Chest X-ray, PA view. Patient: 61 years old, sex M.
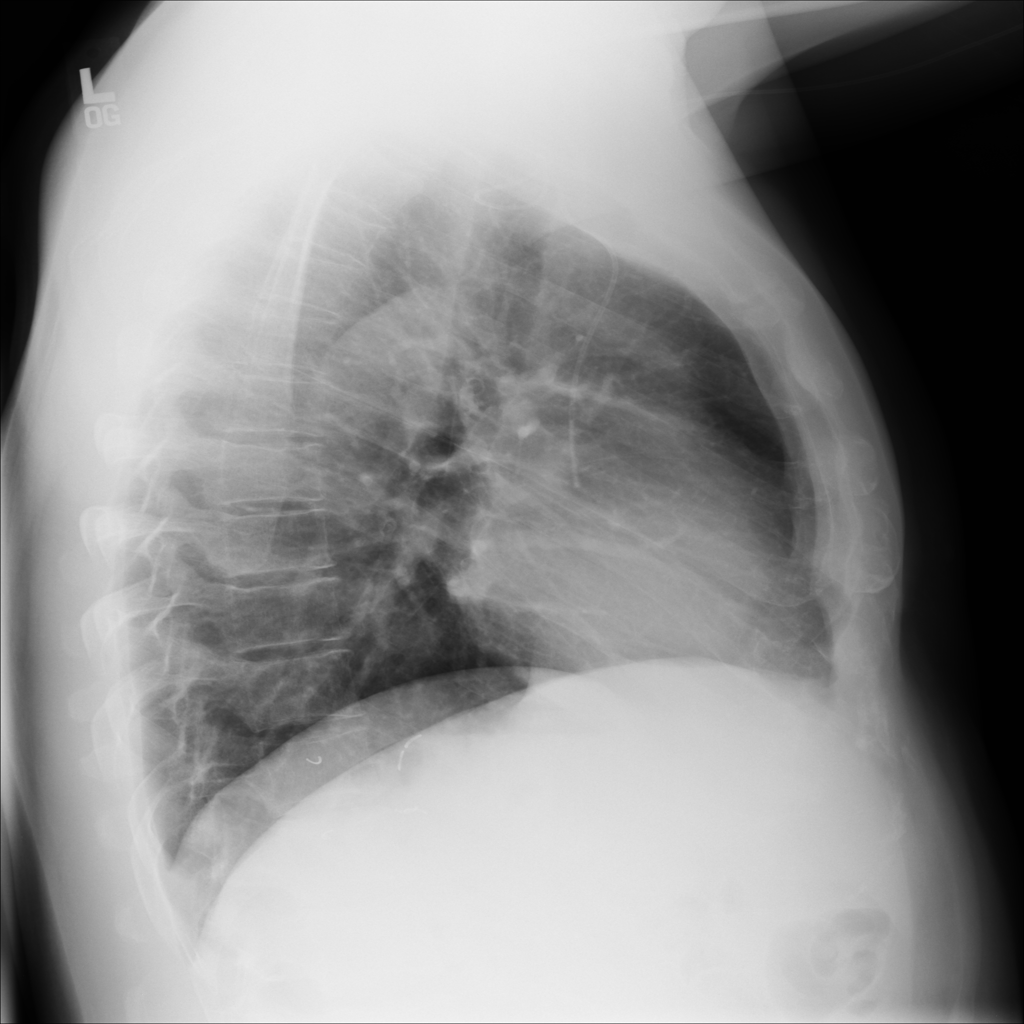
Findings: No Finding